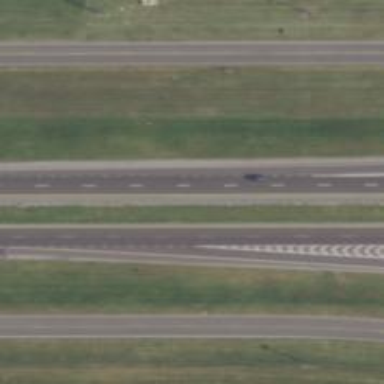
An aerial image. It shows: Motorway junction.